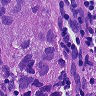
Metastatic tissue present: yes